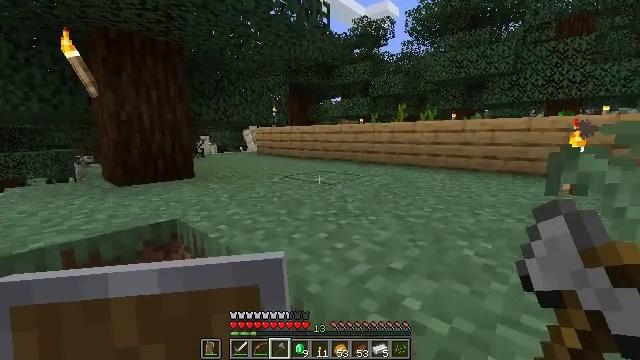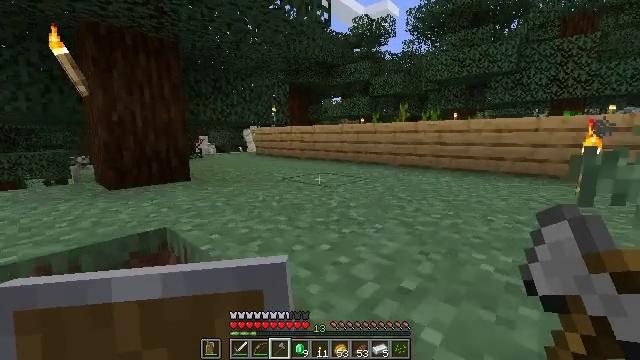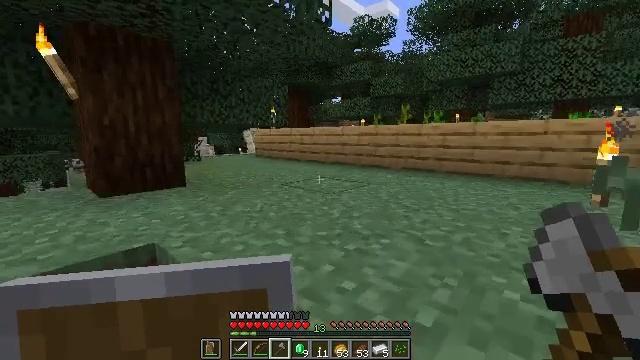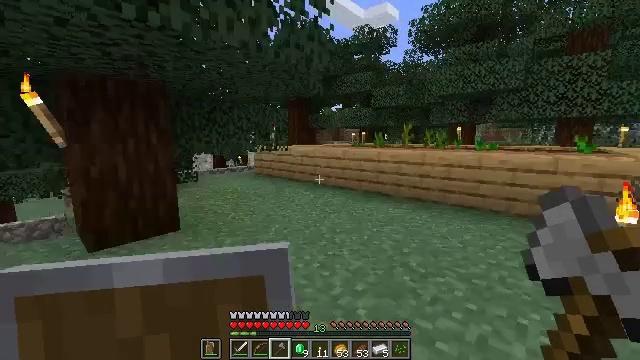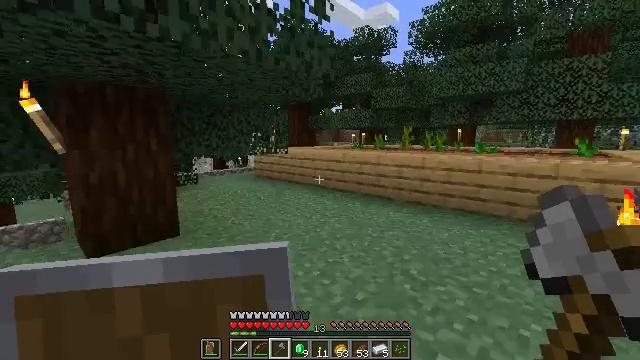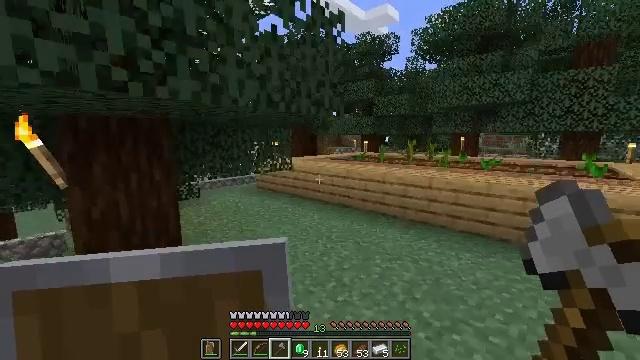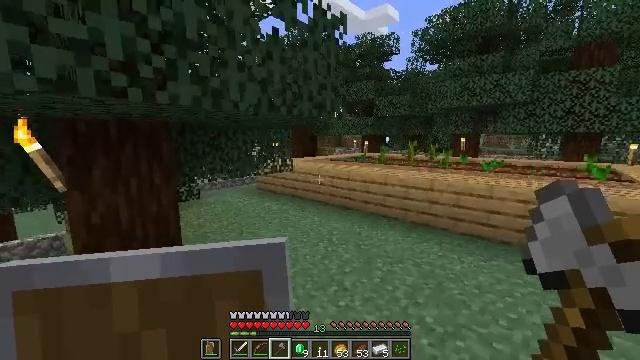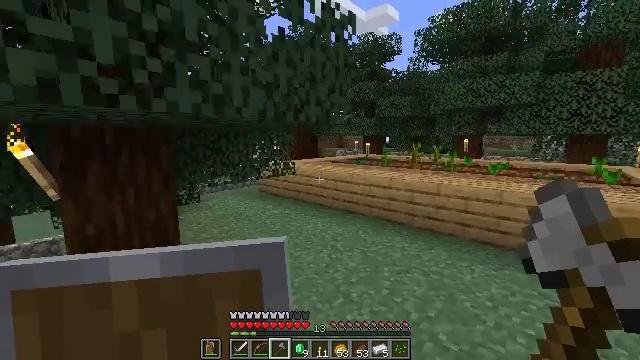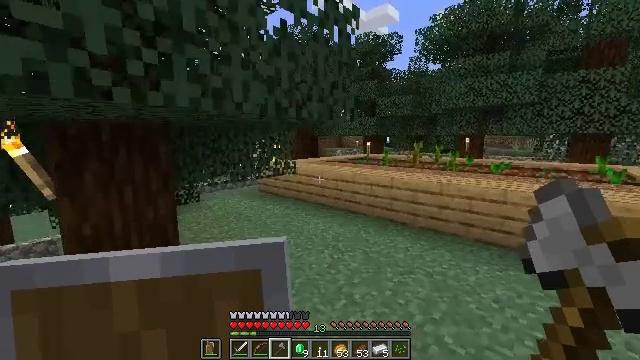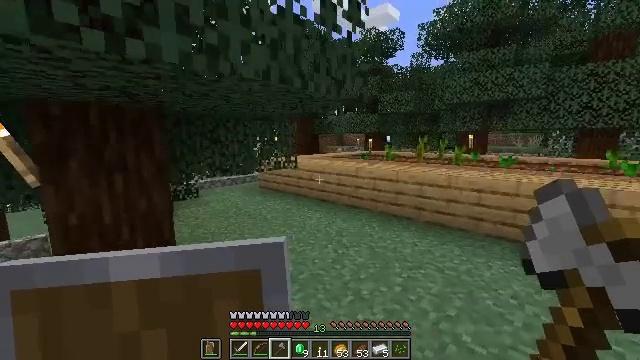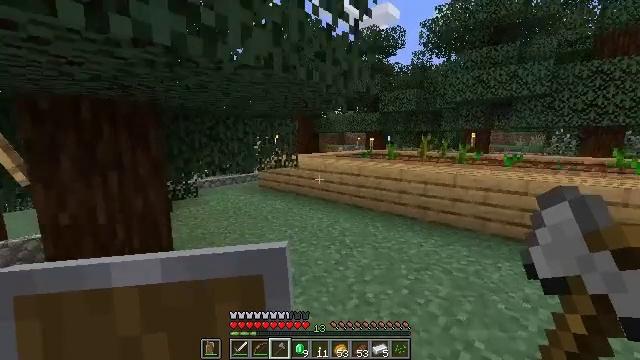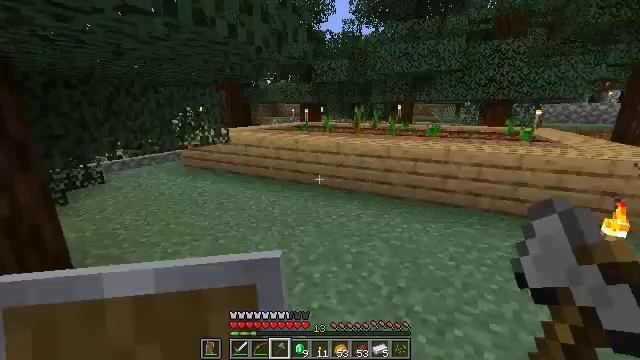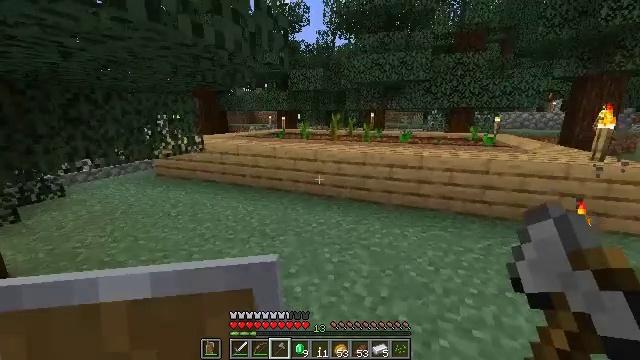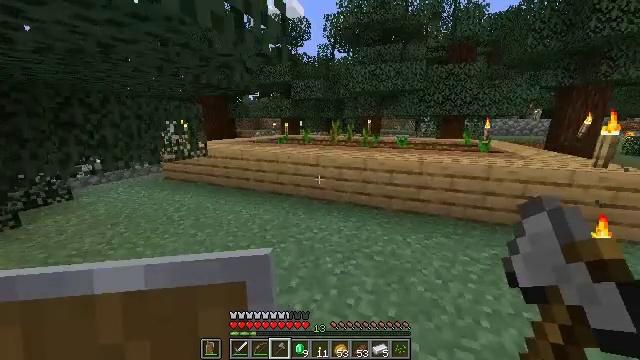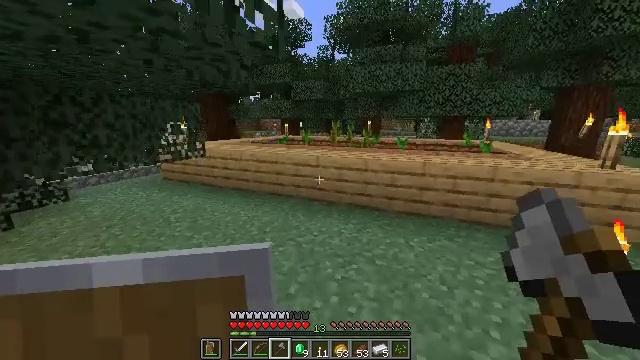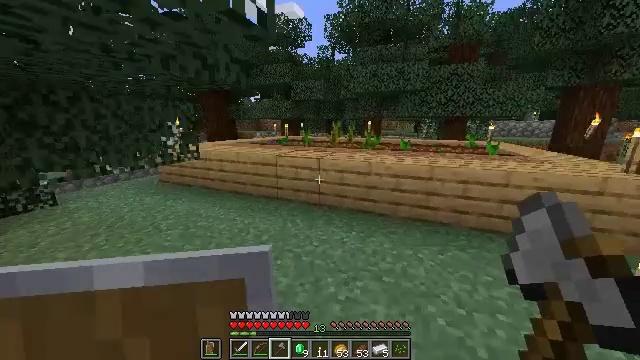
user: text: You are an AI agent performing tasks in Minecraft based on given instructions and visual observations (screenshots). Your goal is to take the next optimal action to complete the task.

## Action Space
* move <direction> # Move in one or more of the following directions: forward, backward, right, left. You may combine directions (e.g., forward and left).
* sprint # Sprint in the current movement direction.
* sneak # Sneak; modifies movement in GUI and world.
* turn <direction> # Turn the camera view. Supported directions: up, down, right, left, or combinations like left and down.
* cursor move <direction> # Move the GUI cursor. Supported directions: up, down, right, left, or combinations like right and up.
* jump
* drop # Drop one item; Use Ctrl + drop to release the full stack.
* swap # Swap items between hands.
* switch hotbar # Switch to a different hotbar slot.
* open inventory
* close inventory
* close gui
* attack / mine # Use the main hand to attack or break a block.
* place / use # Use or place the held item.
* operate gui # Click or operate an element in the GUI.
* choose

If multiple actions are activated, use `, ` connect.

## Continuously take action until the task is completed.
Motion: motion action
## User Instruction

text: Remove the cobblestone wall block.
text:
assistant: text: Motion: move forward
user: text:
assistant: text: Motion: move forward, jump
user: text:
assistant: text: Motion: move forward, jump
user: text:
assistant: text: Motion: move forward, jump
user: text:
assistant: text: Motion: move forward, jump
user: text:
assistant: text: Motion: move forward
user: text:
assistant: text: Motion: move forward
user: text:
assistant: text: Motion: move forward
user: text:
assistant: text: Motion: move forward
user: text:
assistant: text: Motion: move forward
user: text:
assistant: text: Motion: move forward, sprint, turn right and down
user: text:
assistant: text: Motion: move forward, sprint, turn right and up
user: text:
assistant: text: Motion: move forward
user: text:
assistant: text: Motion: move forward
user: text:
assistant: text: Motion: move forward
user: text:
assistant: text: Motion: move forward
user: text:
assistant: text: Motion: move forward
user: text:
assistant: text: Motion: move forward
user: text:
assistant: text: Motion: move forward
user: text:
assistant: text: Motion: move forward
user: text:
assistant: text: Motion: move forward
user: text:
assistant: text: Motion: move forward
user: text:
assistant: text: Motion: move forward, turn left
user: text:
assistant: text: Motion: move forward, turn left
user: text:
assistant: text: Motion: move forward, turn left and down
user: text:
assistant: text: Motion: move forward
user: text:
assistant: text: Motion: move forward
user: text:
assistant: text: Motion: move forward, turn left and down, jump
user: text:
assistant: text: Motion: move forward, turn left and down, jump
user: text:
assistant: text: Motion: move forward, turn left and down, jump